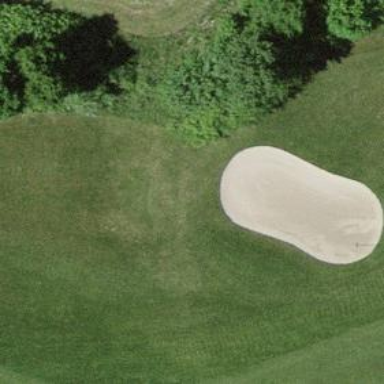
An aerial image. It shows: Sandy area is golf bunker.